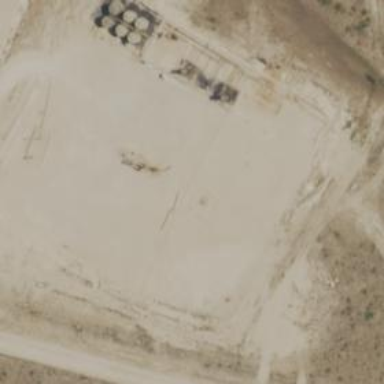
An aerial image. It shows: Petroleum well.